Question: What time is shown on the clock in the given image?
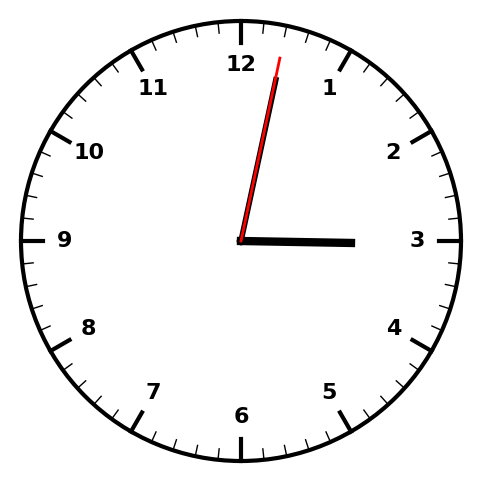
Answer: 03:02:02